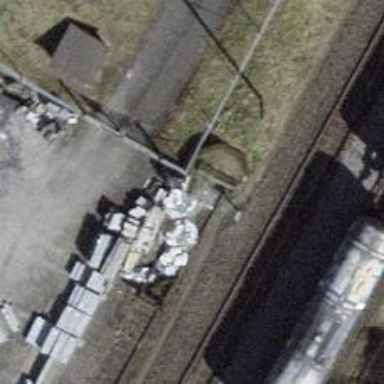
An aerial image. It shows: Rail siding with electrified contact lines.